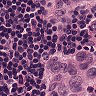
Metastatic tissue present: yes